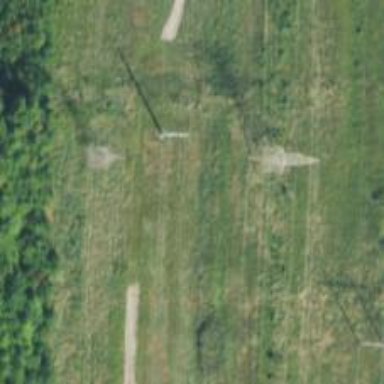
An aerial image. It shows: Lattice structure tower.